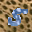
Label: 5